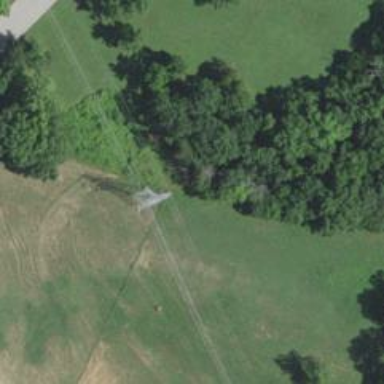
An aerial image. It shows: Lattice structure tower.